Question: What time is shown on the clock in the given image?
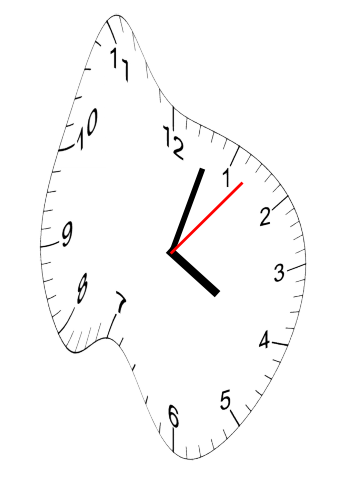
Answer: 04:03:07